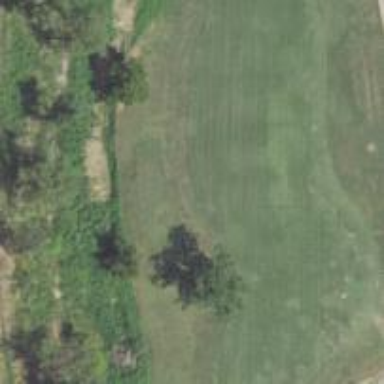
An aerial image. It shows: Golf fairway surrounded by grass.